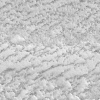
Atmospheric dust classification: not_dusty